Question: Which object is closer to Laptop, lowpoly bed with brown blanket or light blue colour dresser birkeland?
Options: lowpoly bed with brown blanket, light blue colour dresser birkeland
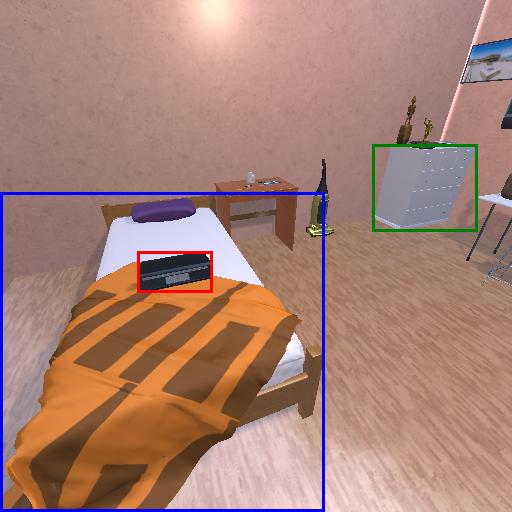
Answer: lowpoly bed with brown blanket